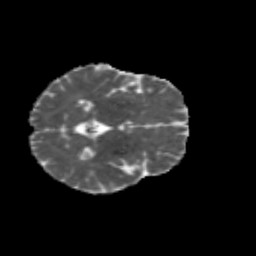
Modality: MD
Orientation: axial
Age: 53
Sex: male
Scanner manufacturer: siemens
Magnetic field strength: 3 T
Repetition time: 4.71 s
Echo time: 0.0906 s